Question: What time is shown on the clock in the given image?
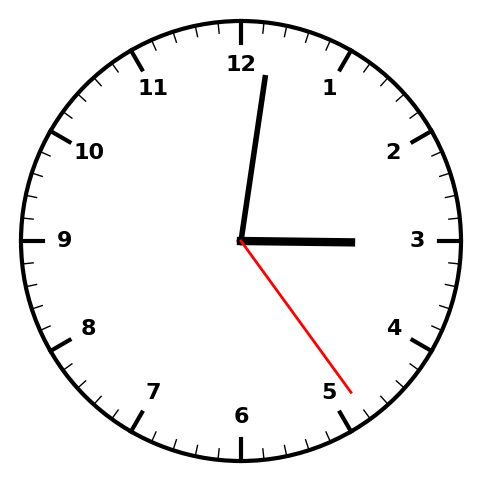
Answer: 03:01:24